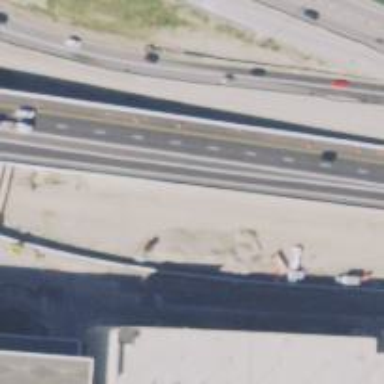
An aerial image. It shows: Bridge over motorway link with asphalt surface.